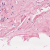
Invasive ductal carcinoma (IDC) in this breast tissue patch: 0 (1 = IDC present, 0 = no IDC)